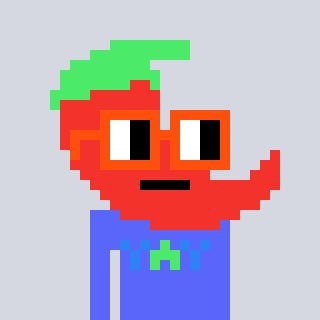
a pixel art character with square orange glasses, a chilli-shaped head and a purple-colored body on a cool background